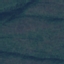
Land use / land cover: Forest